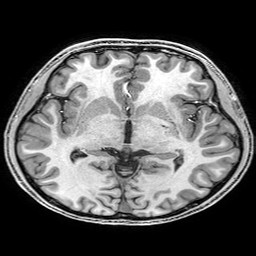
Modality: T1w
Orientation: coronal
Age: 18
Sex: male
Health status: healthy